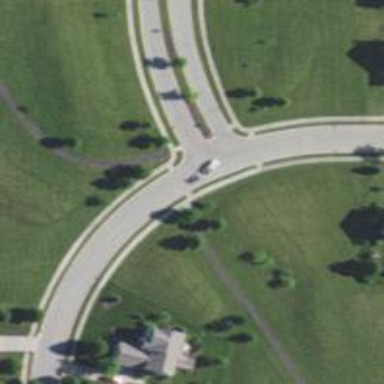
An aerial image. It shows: Smooth asphalt road in residential area.